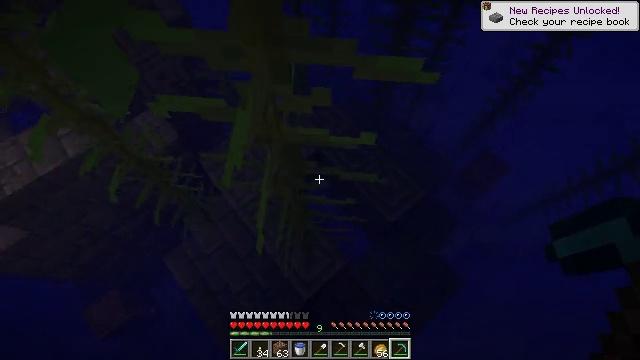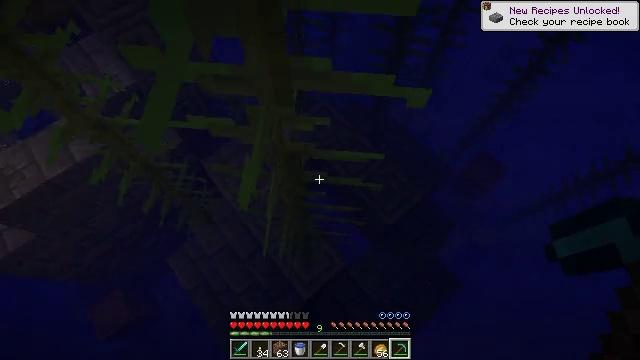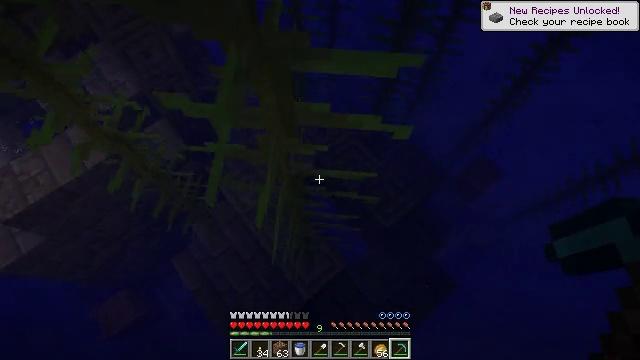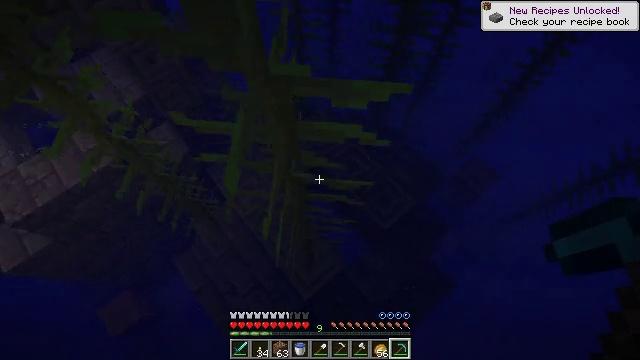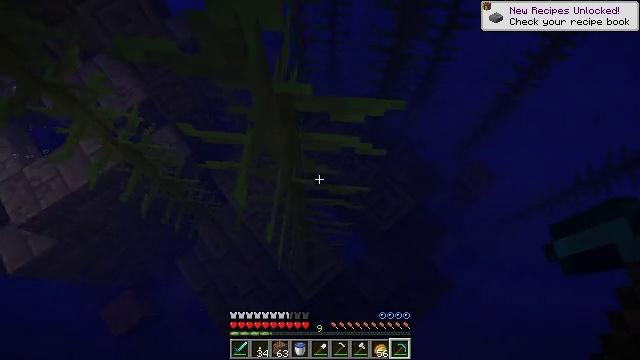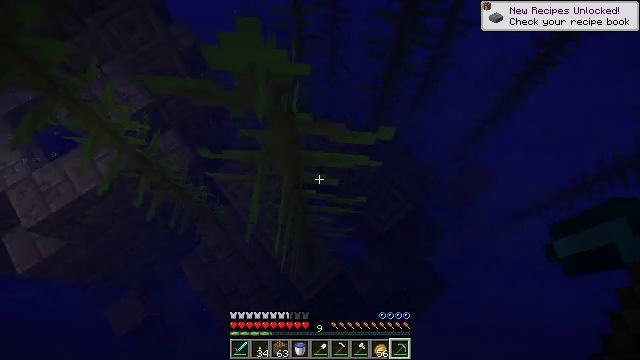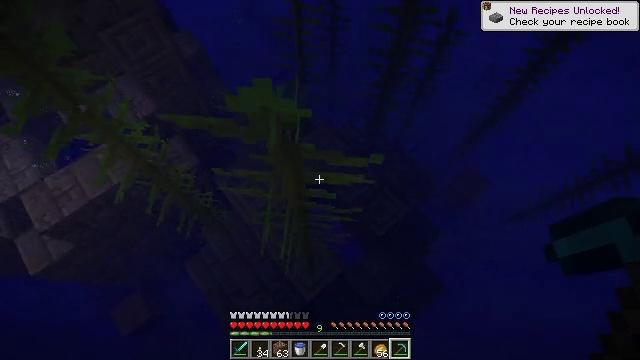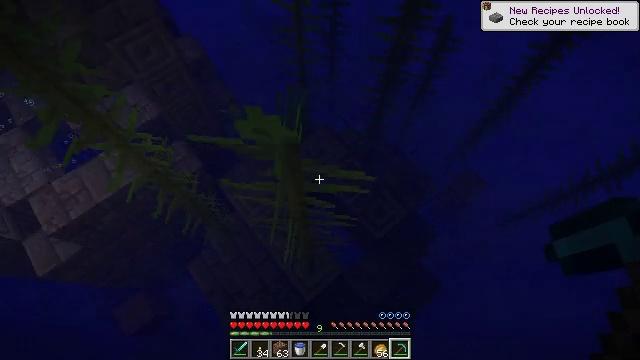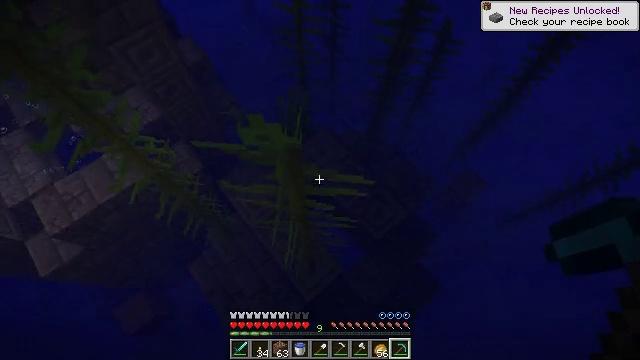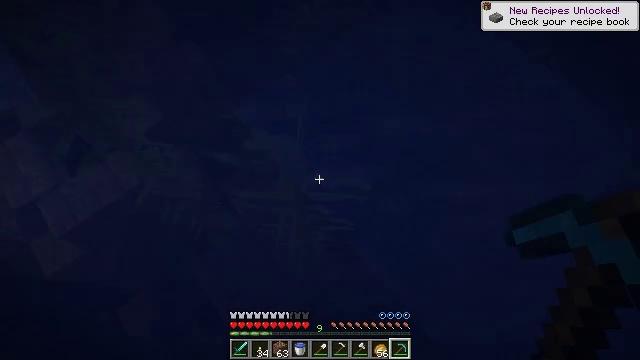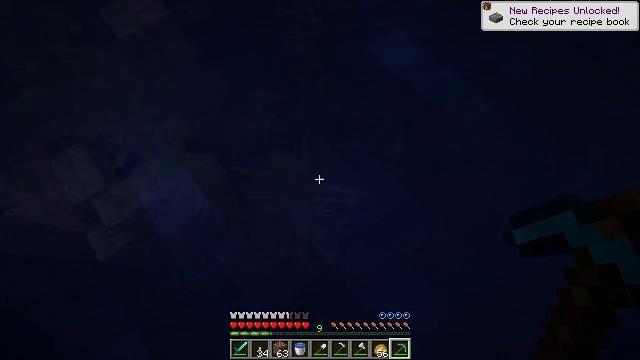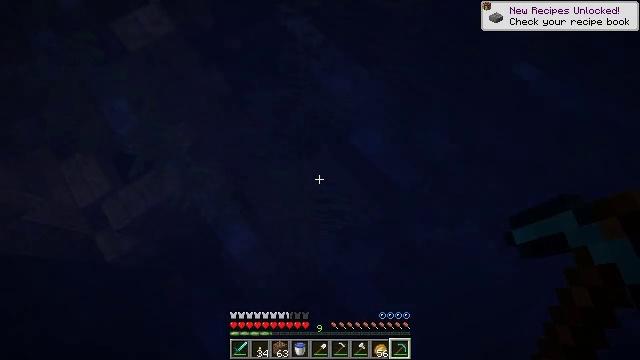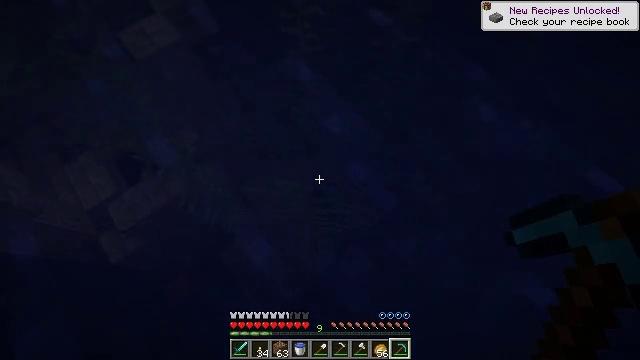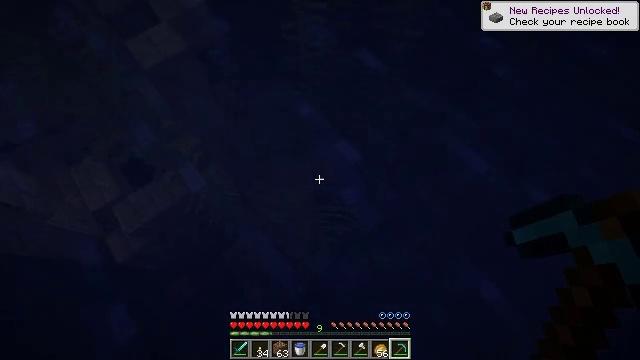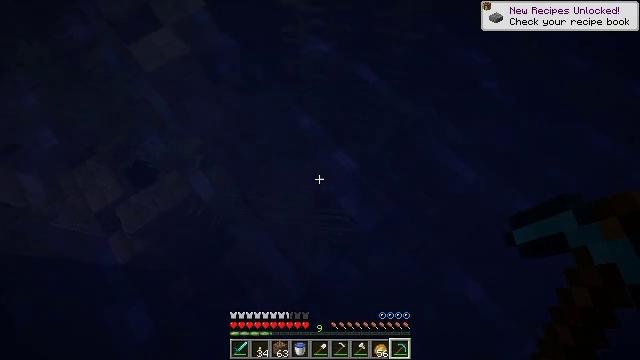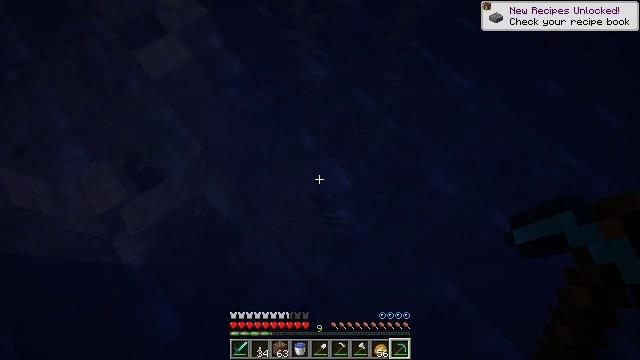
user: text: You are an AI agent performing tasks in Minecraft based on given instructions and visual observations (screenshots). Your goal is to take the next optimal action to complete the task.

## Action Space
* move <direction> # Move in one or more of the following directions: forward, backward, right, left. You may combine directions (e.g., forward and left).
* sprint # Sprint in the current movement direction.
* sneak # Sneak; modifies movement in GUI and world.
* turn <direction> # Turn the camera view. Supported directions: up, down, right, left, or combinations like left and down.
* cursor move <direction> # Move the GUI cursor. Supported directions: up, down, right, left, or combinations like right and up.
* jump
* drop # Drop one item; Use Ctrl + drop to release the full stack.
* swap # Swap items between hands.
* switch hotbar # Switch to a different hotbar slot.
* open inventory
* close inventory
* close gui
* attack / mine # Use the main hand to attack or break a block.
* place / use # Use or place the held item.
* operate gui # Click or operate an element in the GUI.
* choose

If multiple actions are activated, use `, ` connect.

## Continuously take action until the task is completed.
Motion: motion action
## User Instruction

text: Break the chiseled stone bricks for materials.
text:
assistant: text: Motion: jump
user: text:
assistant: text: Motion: jump
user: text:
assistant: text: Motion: jump
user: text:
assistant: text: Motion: jump
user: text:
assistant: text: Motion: jump
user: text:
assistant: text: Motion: jump
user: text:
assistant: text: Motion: jump
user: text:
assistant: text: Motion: jump
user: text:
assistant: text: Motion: jump
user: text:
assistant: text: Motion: jump
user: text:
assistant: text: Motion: jump
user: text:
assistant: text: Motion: jump
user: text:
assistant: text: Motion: jump
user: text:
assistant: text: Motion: jump
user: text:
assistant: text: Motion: jump
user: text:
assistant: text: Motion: jump
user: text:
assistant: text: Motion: jump
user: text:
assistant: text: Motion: move right, jump
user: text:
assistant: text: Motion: move right, jump
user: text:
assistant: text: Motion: move right, jump
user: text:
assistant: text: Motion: move forward and move right, jump
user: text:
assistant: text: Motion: move forward and move right, jump
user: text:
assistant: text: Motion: move forward and move right, jump
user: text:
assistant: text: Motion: move forward and move right, jump
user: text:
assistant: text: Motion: move forward and move right, jump
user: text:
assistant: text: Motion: move forward and move right, jump
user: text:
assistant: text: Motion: move forward and move right, jump
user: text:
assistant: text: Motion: move forward and move right, jump
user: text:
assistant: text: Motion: move forward and move right
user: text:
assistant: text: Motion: move forward